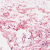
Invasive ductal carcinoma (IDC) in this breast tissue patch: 0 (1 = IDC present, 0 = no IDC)